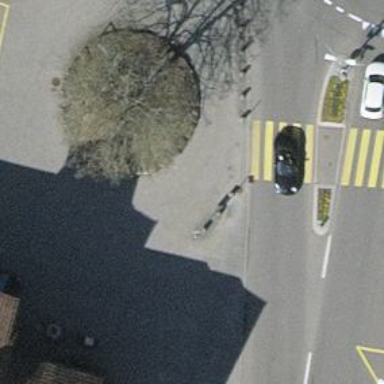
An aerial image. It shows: Kerb serving as barrier.